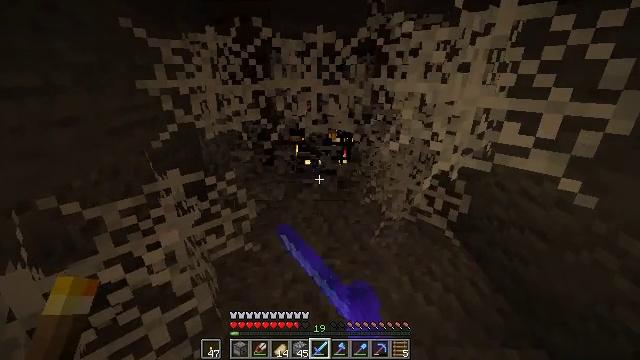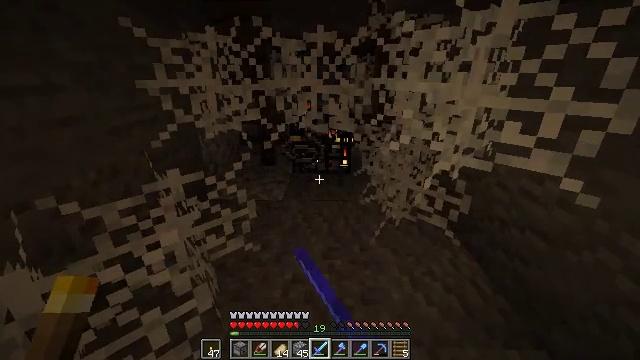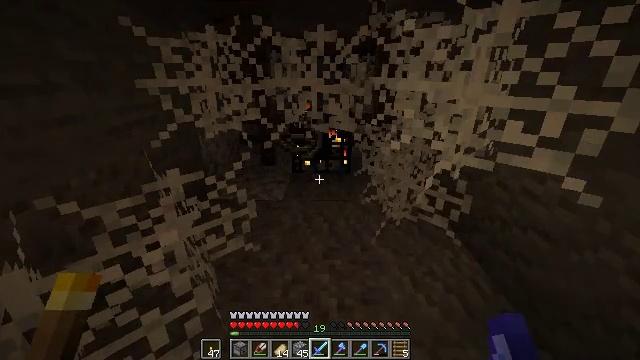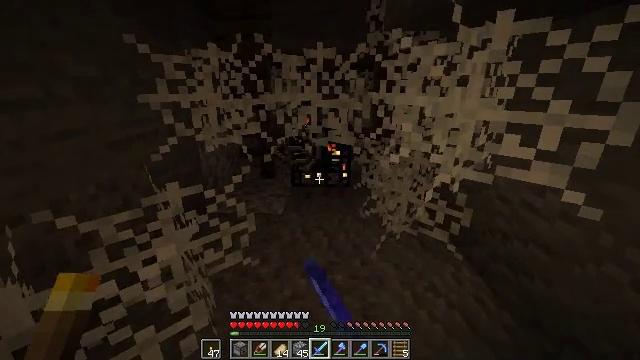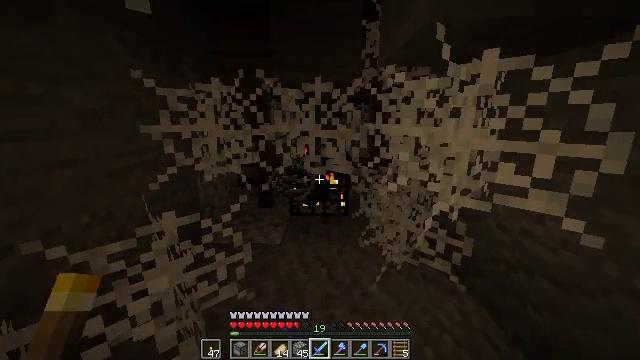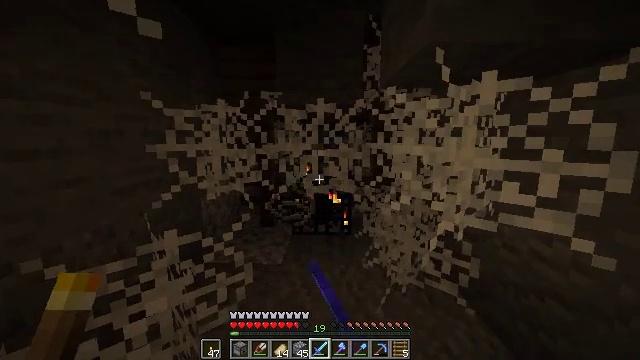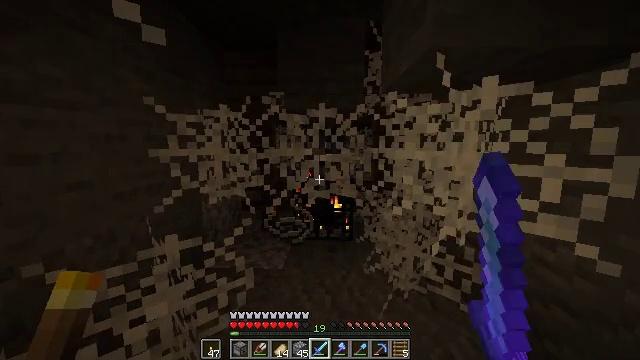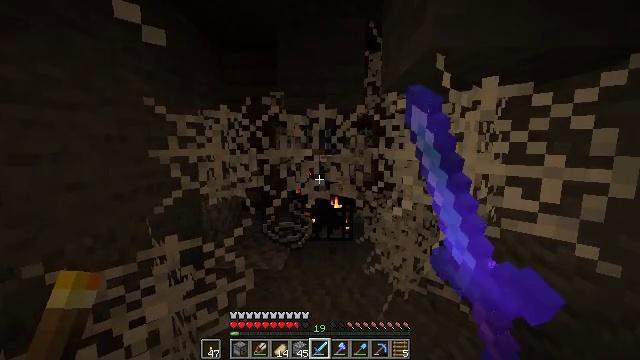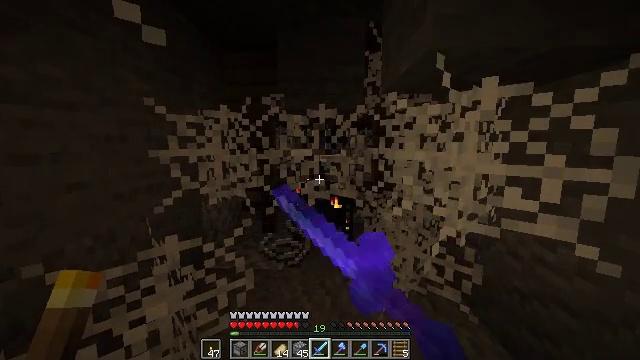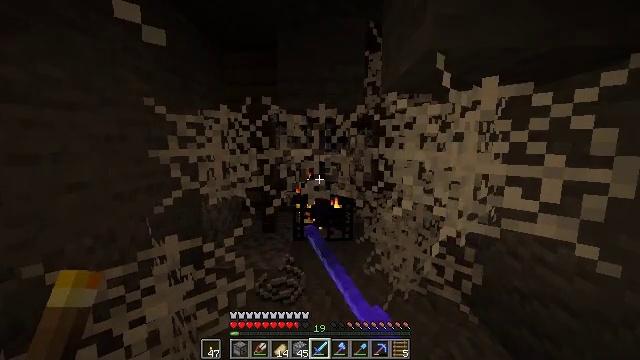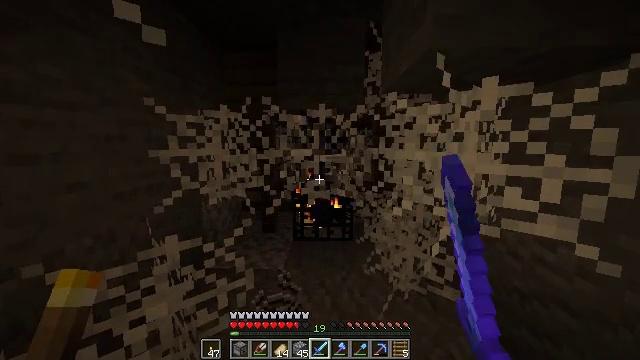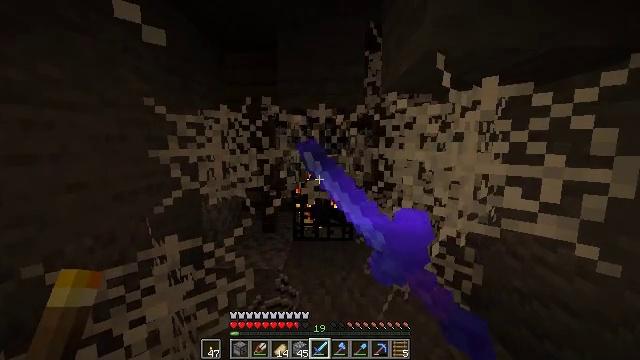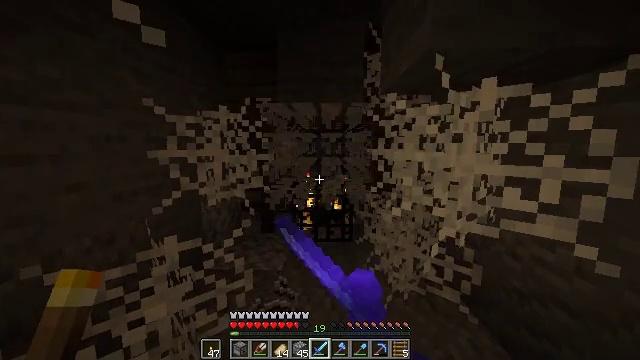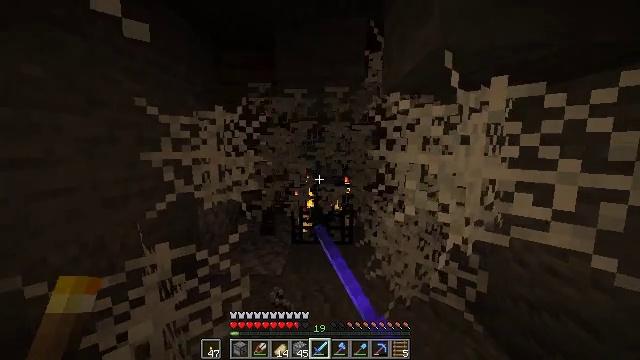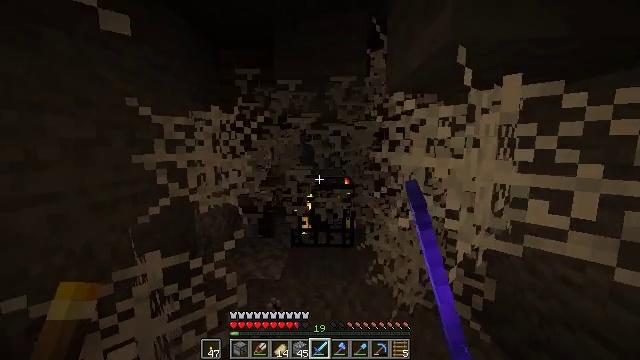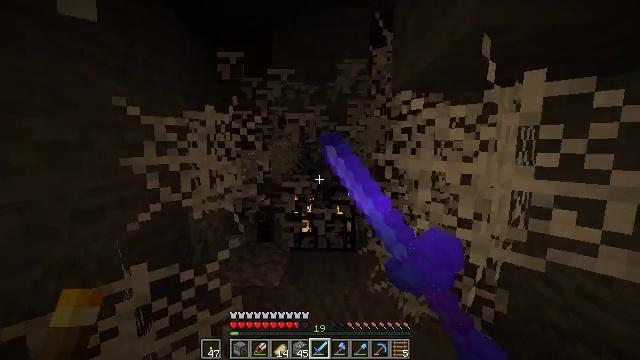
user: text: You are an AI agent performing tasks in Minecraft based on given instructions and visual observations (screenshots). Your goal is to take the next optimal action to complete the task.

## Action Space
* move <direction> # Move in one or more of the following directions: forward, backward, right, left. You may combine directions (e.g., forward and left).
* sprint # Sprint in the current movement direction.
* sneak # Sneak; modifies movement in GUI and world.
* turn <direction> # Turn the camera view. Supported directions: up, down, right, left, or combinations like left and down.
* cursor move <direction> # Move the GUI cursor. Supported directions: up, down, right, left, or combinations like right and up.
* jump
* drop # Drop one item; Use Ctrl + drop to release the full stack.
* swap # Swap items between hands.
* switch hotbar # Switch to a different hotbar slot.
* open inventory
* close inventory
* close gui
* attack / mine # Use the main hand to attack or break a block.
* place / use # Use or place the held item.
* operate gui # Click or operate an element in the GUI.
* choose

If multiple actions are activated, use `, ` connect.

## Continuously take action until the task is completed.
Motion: motion action
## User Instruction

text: Mine the cobweb to clear the path.
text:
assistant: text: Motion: attack / mine
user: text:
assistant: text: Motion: attack / mine
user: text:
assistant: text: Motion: turn up, attack / mine
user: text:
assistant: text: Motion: turn up, attack / mine
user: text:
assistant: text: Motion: turn up, attack / mine
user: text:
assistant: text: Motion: turn up, attack / mine
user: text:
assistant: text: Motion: attack / mine
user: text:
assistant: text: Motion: attack / mine
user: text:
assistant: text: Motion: attack / mine
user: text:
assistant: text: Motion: attack / mine
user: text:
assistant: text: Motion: attack / mine
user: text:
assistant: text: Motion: attack / mine
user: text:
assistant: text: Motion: move forward, attack / mine
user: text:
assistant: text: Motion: move forward, attack / mine
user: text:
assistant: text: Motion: move forward, attack / mine
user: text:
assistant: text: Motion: move forward, attack / mine
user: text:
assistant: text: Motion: attack / mine